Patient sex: M
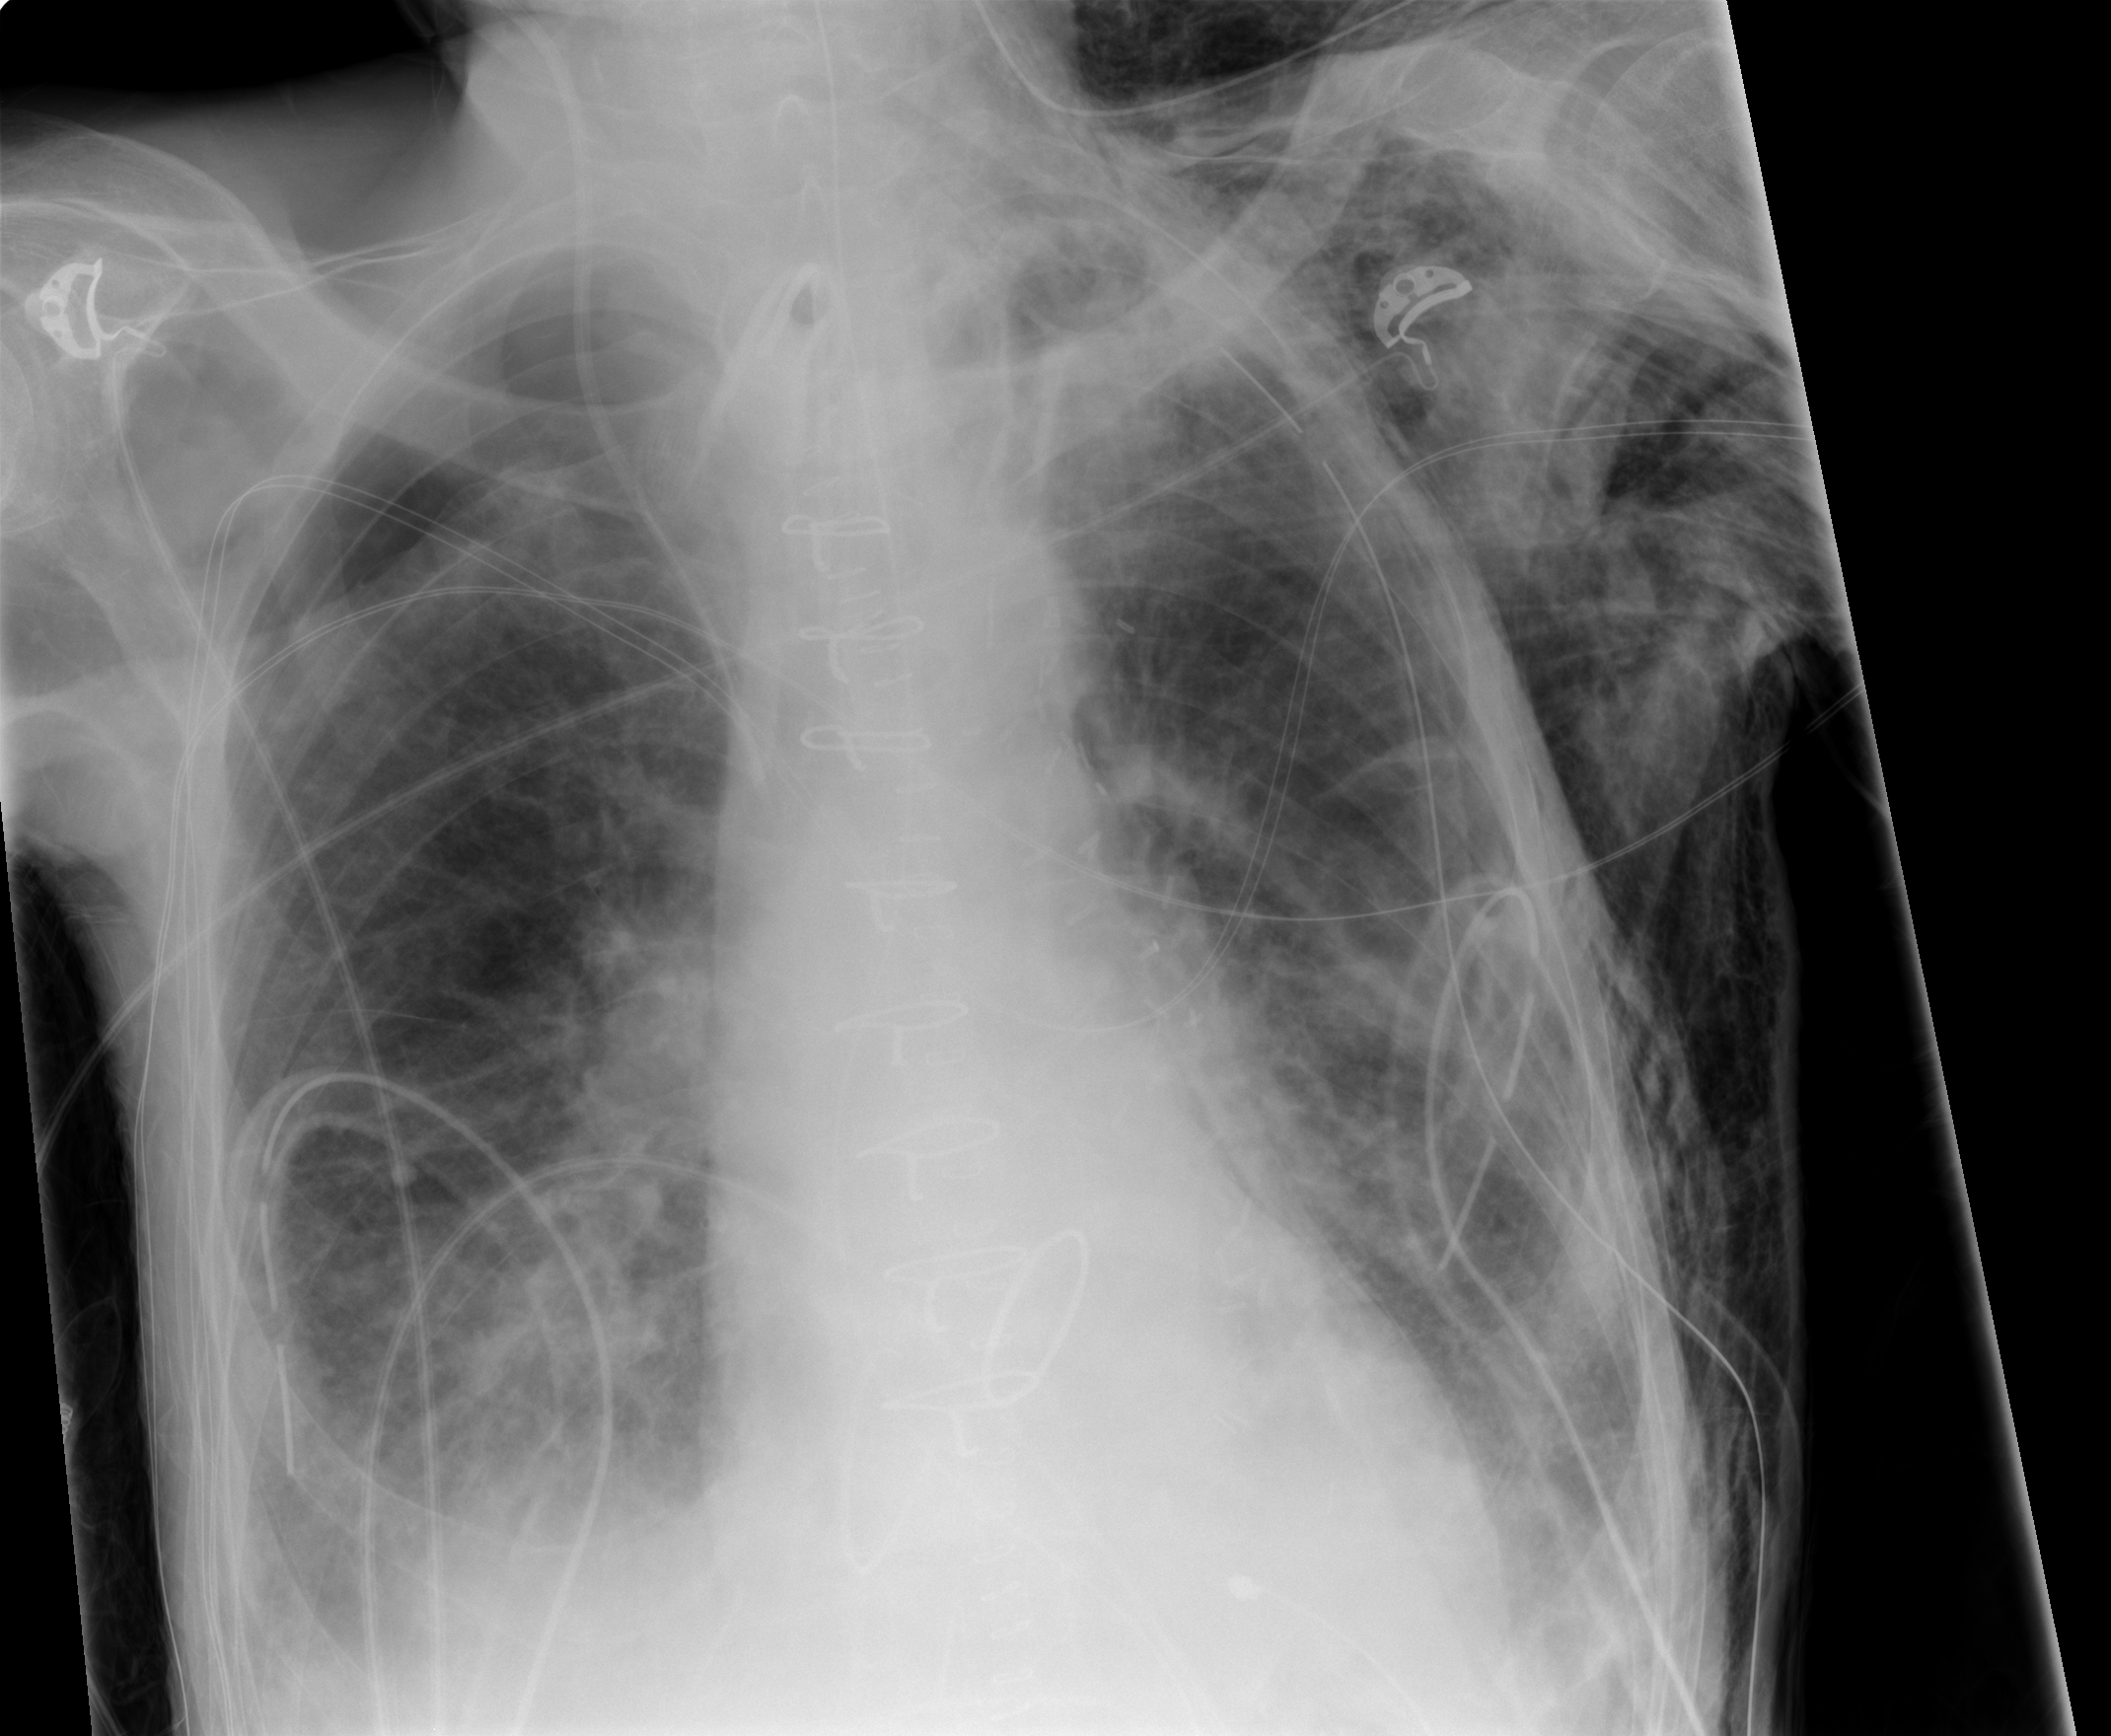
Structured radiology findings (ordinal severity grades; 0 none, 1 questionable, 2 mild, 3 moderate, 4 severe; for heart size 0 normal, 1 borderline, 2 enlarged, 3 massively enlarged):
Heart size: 0
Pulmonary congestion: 2
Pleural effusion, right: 1
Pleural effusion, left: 1
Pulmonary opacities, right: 0
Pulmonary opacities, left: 0
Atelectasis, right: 2
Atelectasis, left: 2